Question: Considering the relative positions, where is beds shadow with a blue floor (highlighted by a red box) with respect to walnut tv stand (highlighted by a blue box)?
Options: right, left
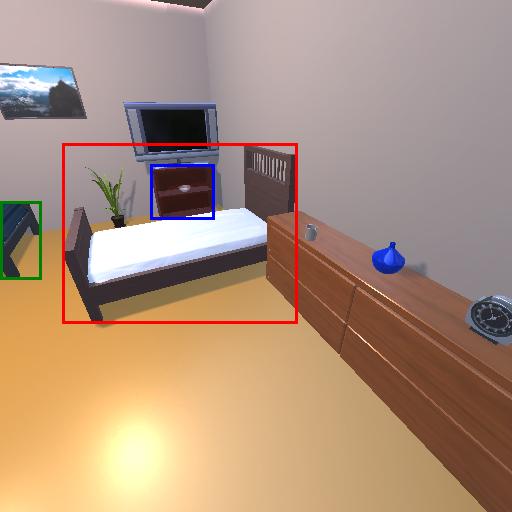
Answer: right